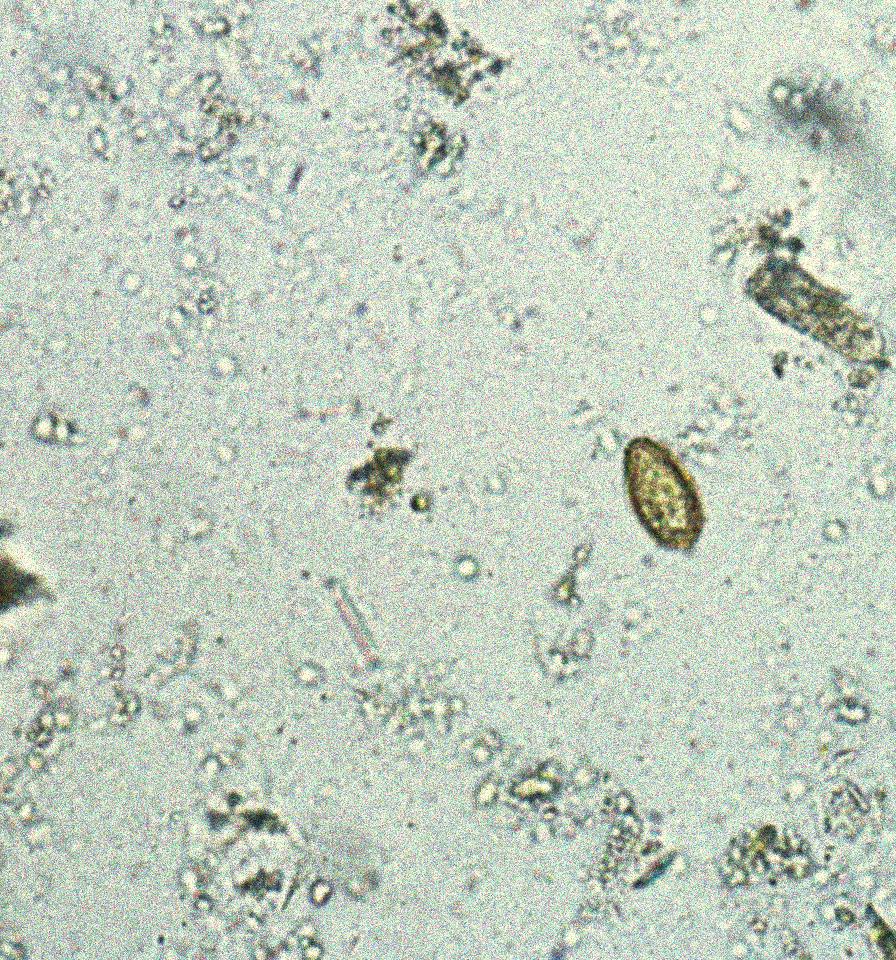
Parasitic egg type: Opisthorchis viverrine